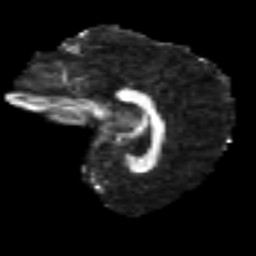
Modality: FA
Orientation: sagittal
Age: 33
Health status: ill
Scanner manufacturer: philips
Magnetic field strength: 3 T
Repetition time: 9 s
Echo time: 0.127 s